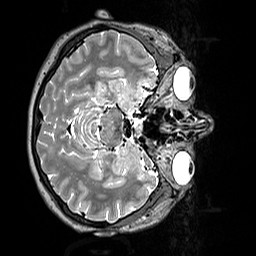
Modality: T2w
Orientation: axial
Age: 49
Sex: female
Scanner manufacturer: siemens
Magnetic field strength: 3 T
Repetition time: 3.2 s
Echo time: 0.412 s